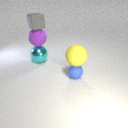
small blue rubber sphere below large yellow rubber sphere